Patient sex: F
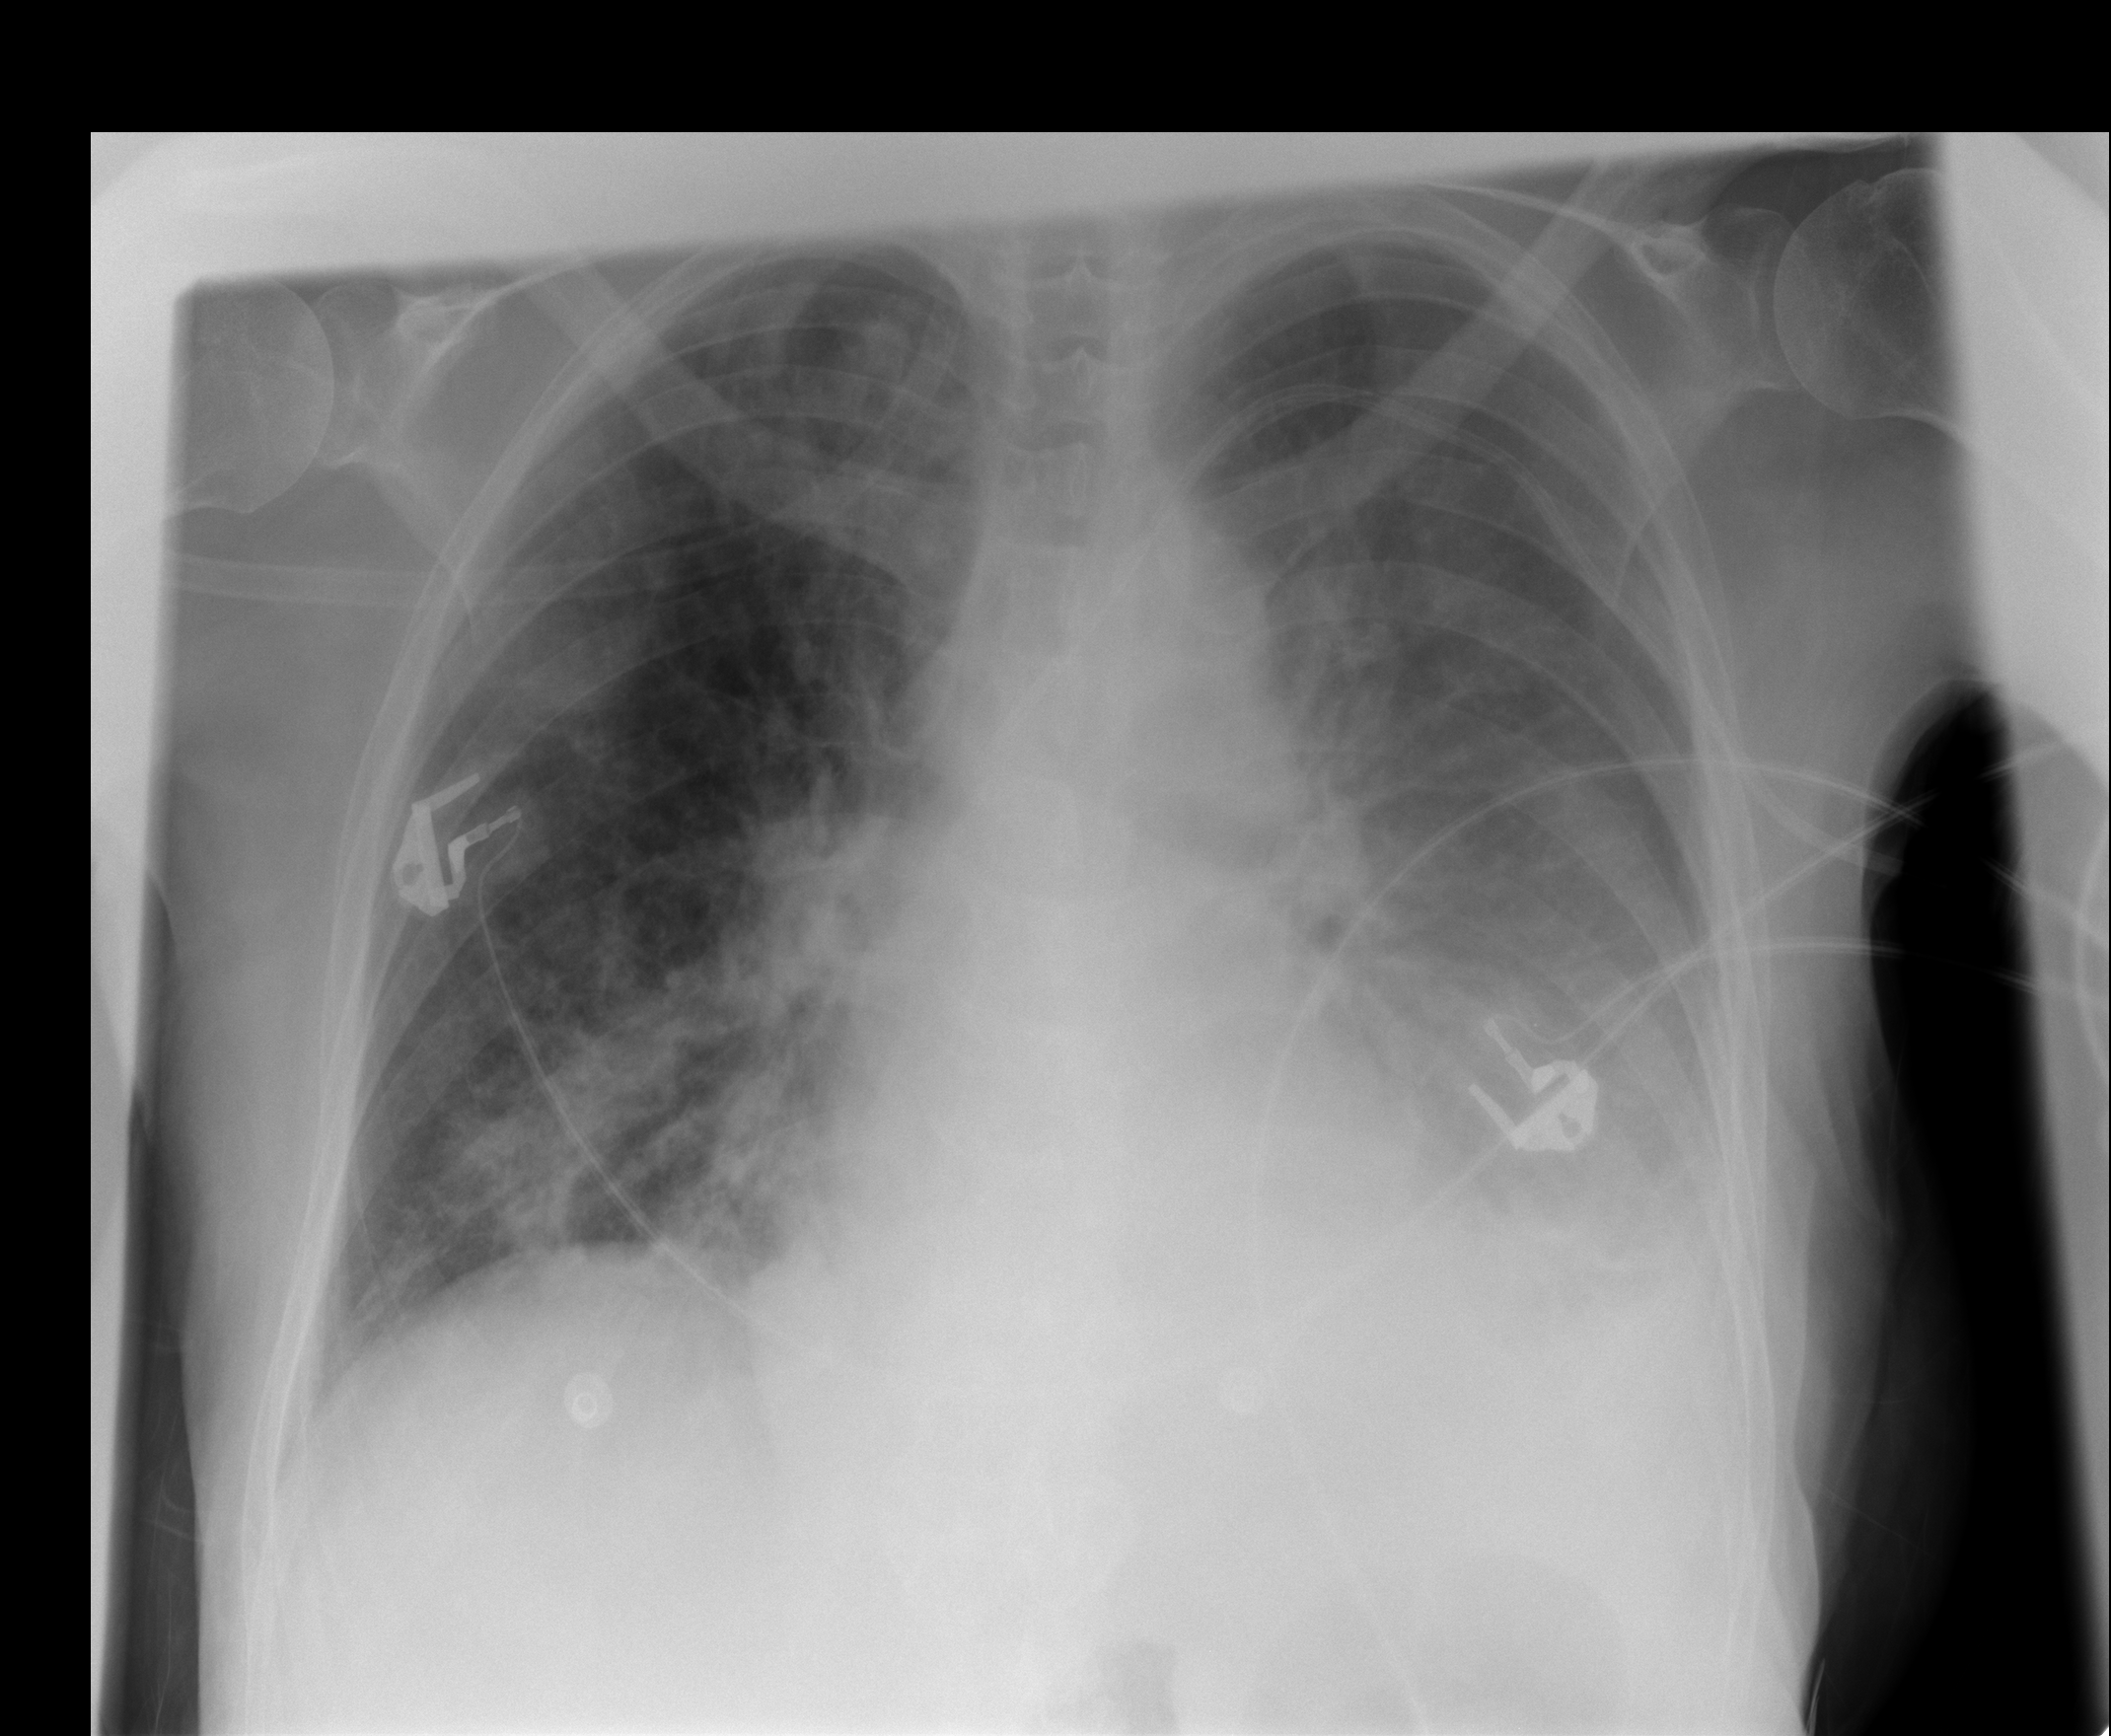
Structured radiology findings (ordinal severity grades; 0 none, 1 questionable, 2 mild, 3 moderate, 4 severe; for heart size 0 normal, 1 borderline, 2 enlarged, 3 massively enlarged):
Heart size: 1
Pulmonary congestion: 0
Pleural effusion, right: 1
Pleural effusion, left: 3
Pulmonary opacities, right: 2
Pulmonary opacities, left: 2
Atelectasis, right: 2
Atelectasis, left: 2